Question: I need some help with creating this graph using matplotlib.
This is where the event id and the count are being extracted from:

I need to create a graph. For this I have attempted some code for this but I keep getting errors as there are lists to extract and I am honestly quite confused and this is the code I have done so far:
'''
def plotnew():
event = []
eventcount = []
with open("path here", 'r') as visualise:
for line in visualise:
if line.startswith("Event ID: "):
event.append(line.split([2]))
elif line.startswith("Count:"):
eventcount.append(int(line.split()[2]))
plt.barh(event, eventcount)
plt.xlabel('Event Count')
plt.ylabel('Event ID')
plt.title('EventID Count')
plt.tight_layout()
plt.show()
'''
I have tried to add [3] after the line split to get the count value or event id but I keep getting errors all over the place and I am quite confused.
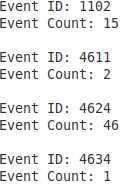
Answer: The following code mimics reading a file via 'StringIO', to make the example code self-containing. In your code you can just keep reading from the file.
For each line in the file, the code first tests whether it can have useful information, here testing the line length to be at least 10. Then, the start of the line is checked: if the line starts with '"Event ID:"', we split the line and take the 3 part to 'eve'. If the line starts with '"Event Count:"', the 3 part is converted to an integer and appended to 'eventcount'.
'''
import matplotlib.pyplot as plt
from io import StringIO
file_contents = '''
Event ID: 1102
Event Count: 15
Event ID: 4611
Event Count: 2
Event ID: 4624
Event Count: 46
Event ID: 4634
Event Count: 1
'''
eve = []
eventcount = []
# with open("path", 'r') as visualise: # when really reading from a file
with StringIO(file_contents) as visualise: # when mimicking a file with a string
for line in visualise:
if len(line) > 10:
if line.startswith("Event ID:"):
eve.append(line.split()[2])
elif line.startswith("Event Count:"):
eventcount.append(int(line.split()[2]))
plt.barh(eve, eventcount, color='springgreen')
plt.xlabel('Event Count')
plt.ylabel('Event ID')
plt.title('EventID Count')
plt.tight_layout()
plt.show()
'''
<URL>